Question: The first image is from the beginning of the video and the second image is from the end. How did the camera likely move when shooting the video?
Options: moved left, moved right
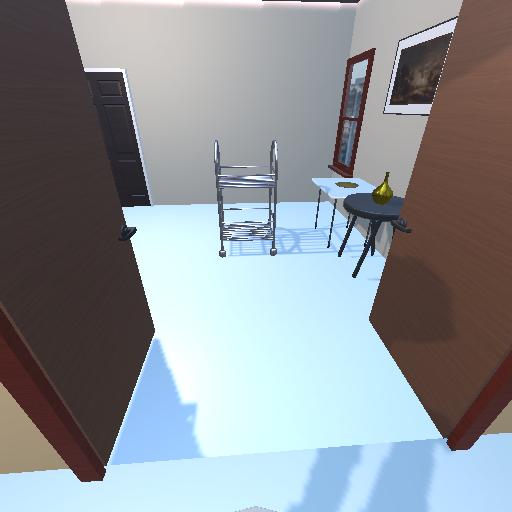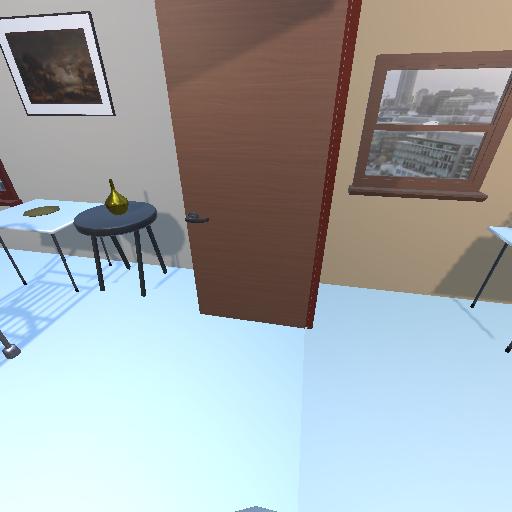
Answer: moved left